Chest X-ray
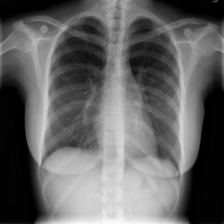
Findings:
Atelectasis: negative
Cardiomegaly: negative
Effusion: negative
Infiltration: positive
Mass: negative
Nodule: negative
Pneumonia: negative
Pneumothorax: negative
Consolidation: negative
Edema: negative
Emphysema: negative
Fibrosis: negative
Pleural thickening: negative
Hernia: negative